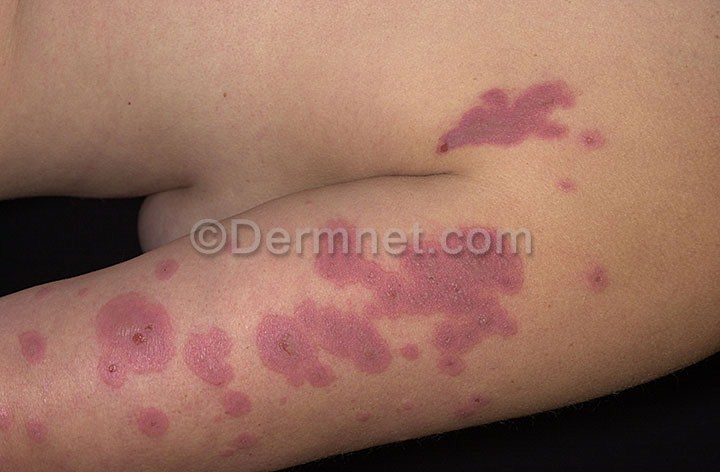
Disease: Vasculitis Photos